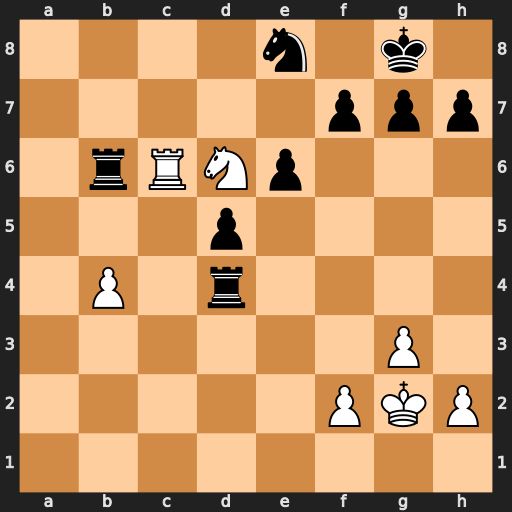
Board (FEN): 4n1k1/5ppp/1rRNp3/3p4/1P1r4/6P1/5PKP/8
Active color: w
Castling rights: -
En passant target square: -
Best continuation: Rxb6 Kf8 Rb8 Ke7 Nxe8